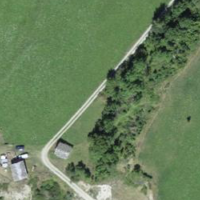
EUNIS habitat code: 50
Species observed at this site:
Hippophae rhamnoides